【题型】选择题　【知识点】函数　【难度】easy
函数$y=3^{|x|}$的大致图象是（ ）

\noindent A.

B.

C.

D.

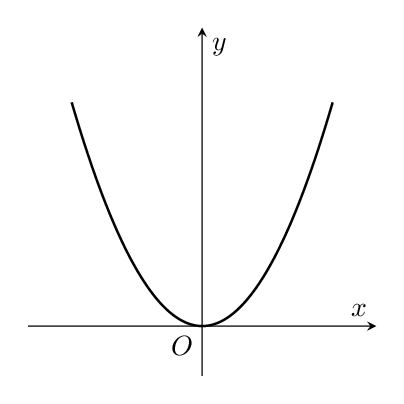
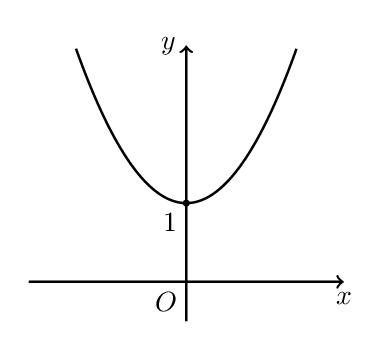
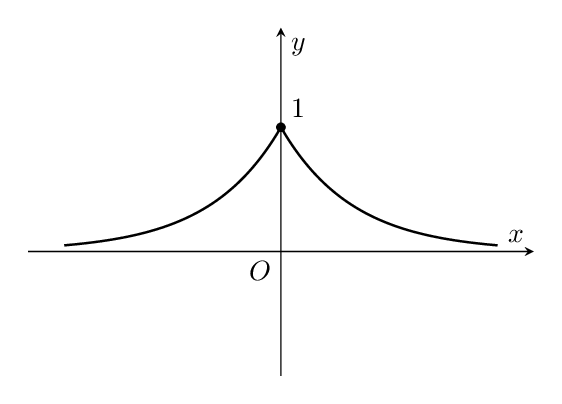
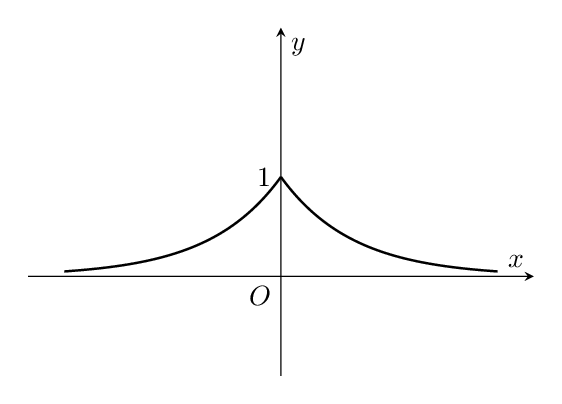
【解答】
\noindent \textbf{【答案】B}

\noindent \textbf{【解析】}由$y=3^{|x|}=
\begin{cases}
3^x, & x\geq 0 \\
\left(\dfrac{1}{3}\right)^x, & x<0
\end{cases}$，根据指数函数的图象，B选项符合题意.故选：B.